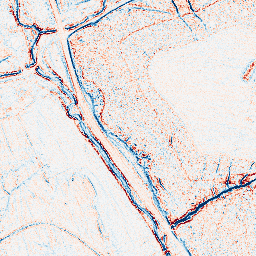
Category: edge_preserving
Decomposition family: anisotropic_diffusion
Decomposition parameters: iterations: 5
kappa: 10
gamma: 0.1
Upsampling method: quintic
Upsampling parameters: scale: 2
Upsampling scale: 2